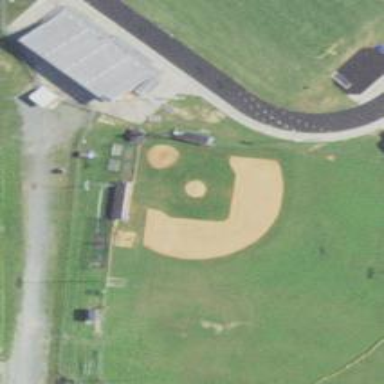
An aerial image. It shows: Baseball pitch for leisure land activities.